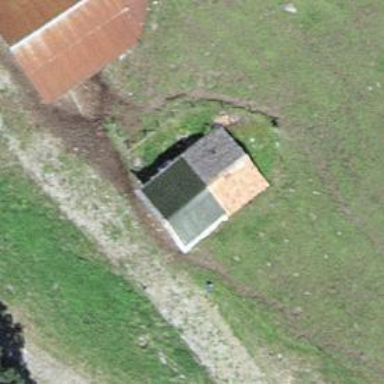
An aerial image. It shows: Cabin is depicted in the image.